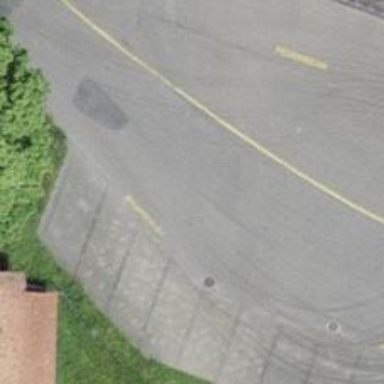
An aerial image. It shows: Asphalt road designated for service vehicles.